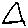
Label: triangle